Aerial crown-view tile of a tropical tree (Barro Colorado Island, Panama), acquired 20240813:
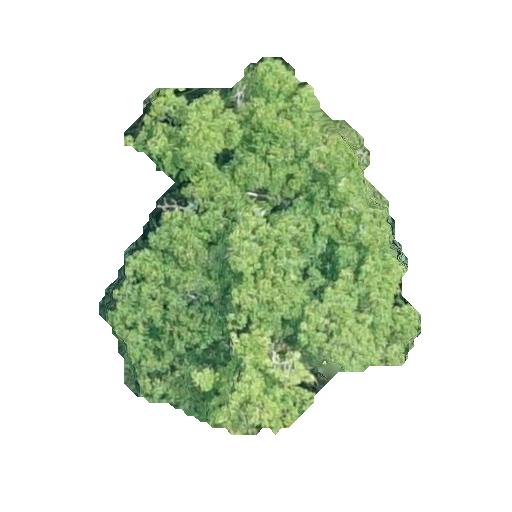
Species: Astronium graveolens
GBIF accepted scientific name: Astronium graveolens
Crown area: 121.767 m²